Interaction volume radius: 10 \u00c5
Interaction volume height: 30 \u00c5
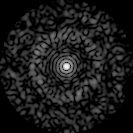
Disorder parameter: 0.8171